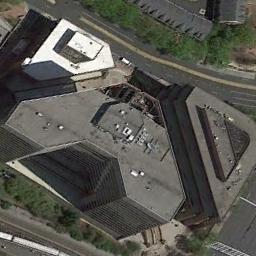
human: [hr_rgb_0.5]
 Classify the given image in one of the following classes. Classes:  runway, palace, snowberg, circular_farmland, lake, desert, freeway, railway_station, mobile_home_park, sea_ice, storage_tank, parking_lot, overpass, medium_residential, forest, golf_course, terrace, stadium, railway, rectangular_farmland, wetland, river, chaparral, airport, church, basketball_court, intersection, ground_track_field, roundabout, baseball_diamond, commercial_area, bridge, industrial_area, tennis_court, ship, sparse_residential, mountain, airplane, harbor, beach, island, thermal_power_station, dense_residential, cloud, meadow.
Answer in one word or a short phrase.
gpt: commercial_area